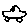
Label: car